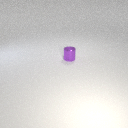
small purple metal cylinder